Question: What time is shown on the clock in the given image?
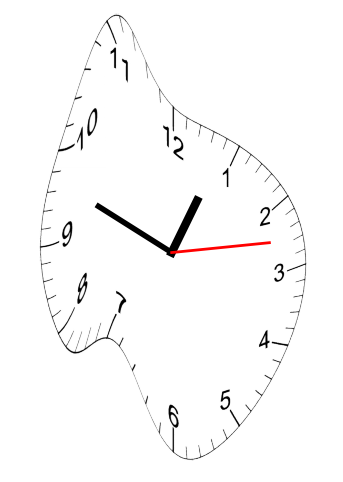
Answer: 12:48:13